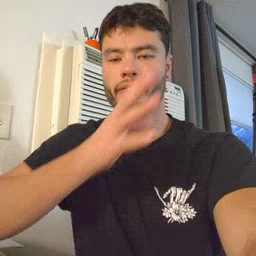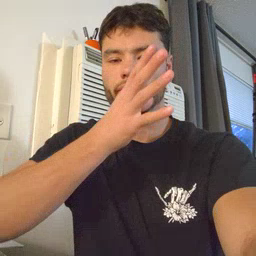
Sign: farm